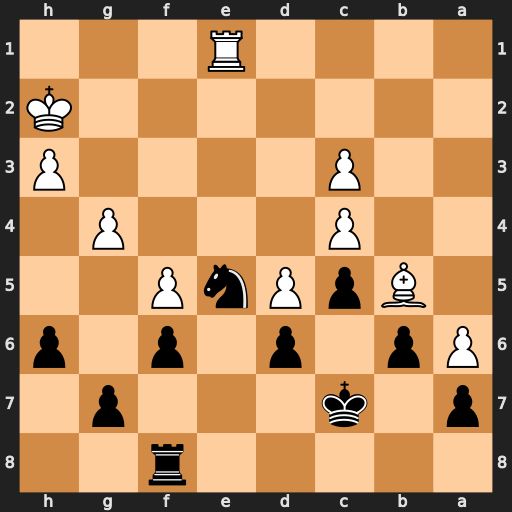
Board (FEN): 5r2/p1k3p1/Pp1p1p1p/1BpPnP2/2P3P1/2P4P/7K/4R3
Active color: b
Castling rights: -
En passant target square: -
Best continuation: Nf3+ Kg3 Nxe1